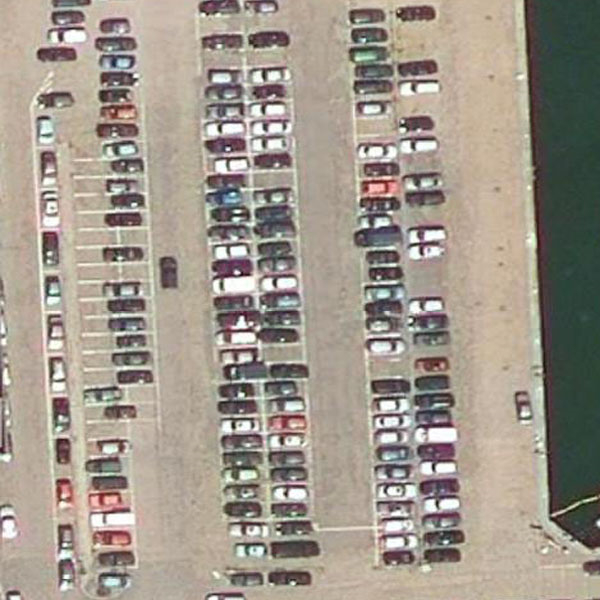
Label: Parking